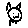
Label: cat